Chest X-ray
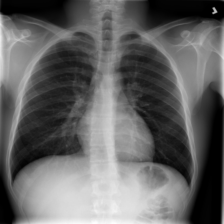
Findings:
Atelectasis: negative
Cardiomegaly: negative
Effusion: negative
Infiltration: negative
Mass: negative
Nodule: negative
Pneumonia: negative
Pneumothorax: negative
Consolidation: negative
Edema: negative
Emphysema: negative
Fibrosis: negative
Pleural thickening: negative
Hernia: negative